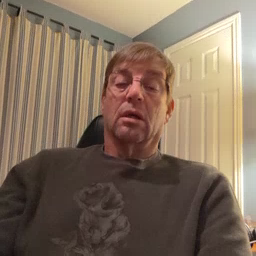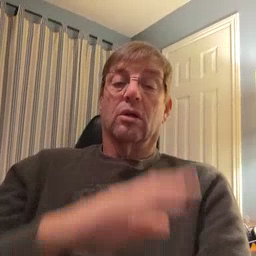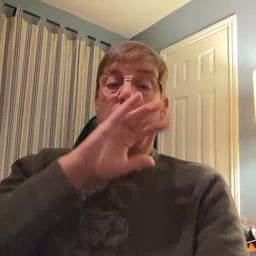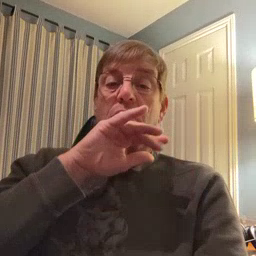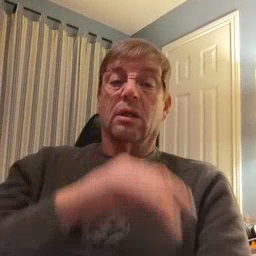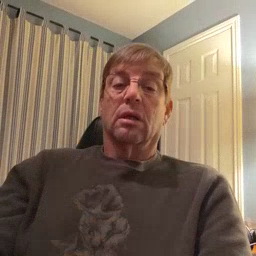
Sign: dirty